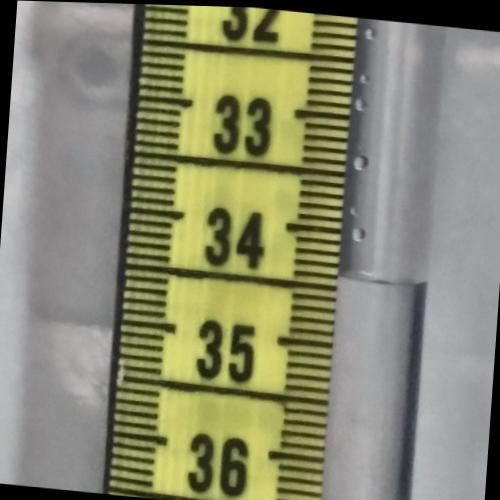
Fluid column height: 34.4 cm